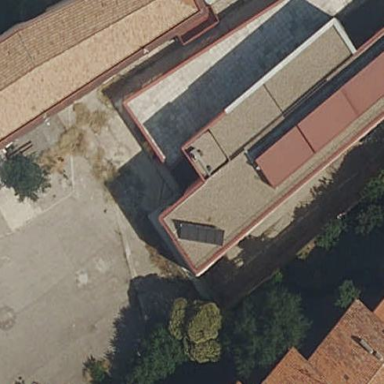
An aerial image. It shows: Clinic.